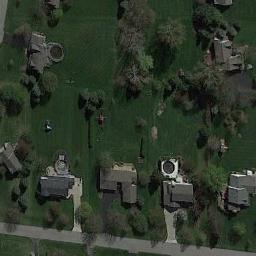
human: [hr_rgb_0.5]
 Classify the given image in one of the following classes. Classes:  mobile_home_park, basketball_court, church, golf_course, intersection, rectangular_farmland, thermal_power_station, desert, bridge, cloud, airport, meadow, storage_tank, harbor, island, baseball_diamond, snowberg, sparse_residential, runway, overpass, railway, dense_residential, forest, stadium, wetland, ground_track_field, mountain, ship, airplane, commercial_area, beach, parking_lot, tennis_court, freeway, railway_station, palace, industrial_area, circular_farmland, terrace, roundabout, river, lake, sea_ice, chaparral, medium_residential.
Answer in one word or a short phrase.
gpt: medium_residential